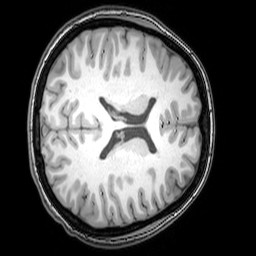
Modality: T1w
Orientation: axial
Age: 22
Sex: female
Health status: healthy
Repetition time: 0.081 s
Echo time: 0.037 s